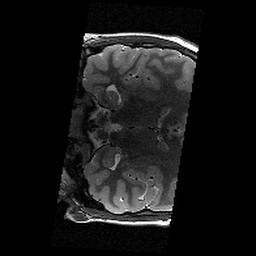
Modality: T2w
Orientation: coronal
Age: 10
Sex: male
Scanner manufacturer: siemens
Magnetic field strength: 3 T
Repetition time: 9.23 s
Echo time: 0.067 s